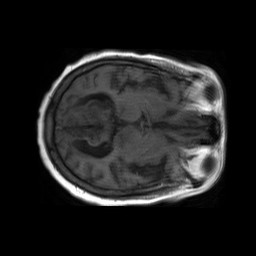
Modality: T1w
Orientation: axial
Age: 82
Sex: female
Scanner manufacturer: philips
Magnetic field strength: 1.5 T
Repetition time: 0.375 s
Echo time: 0.011 s